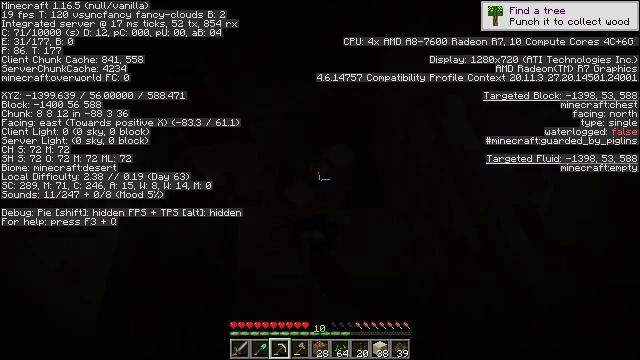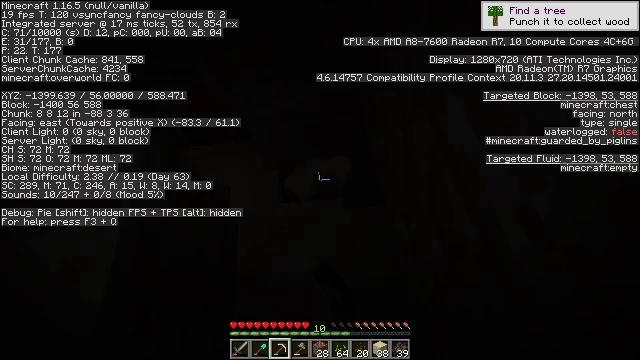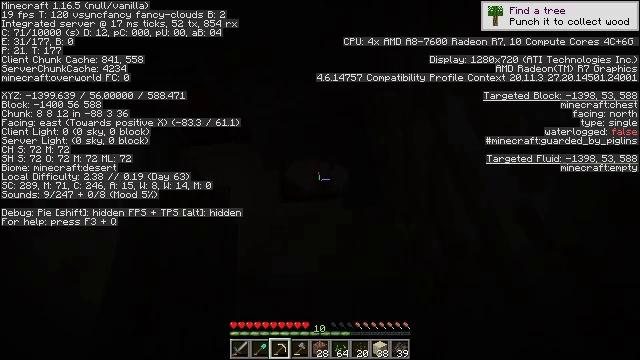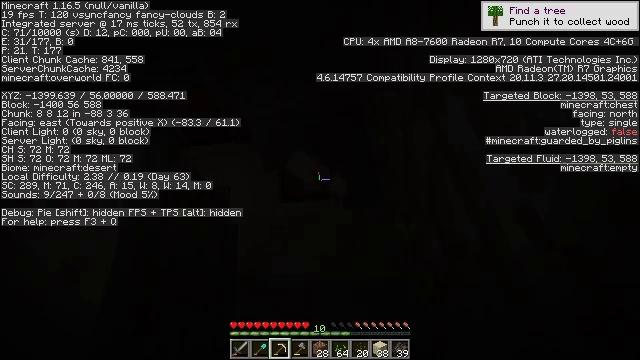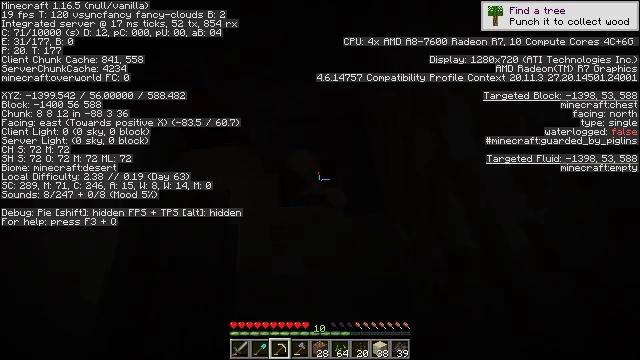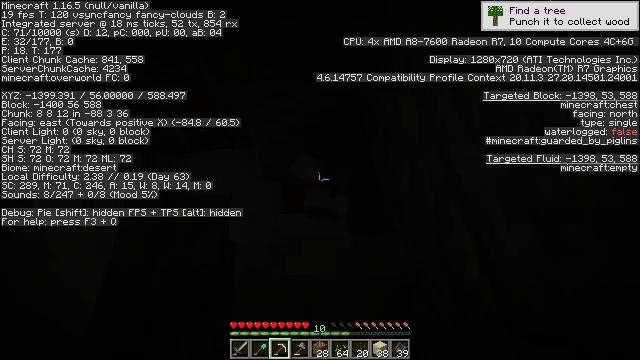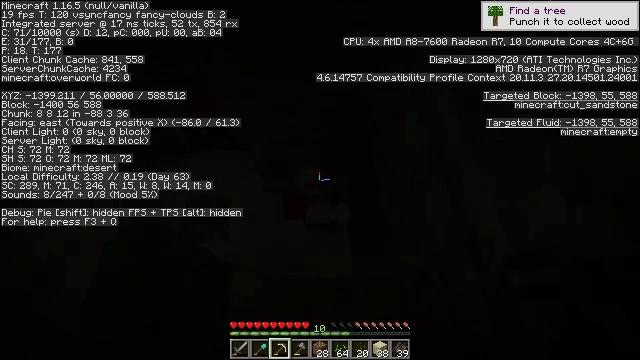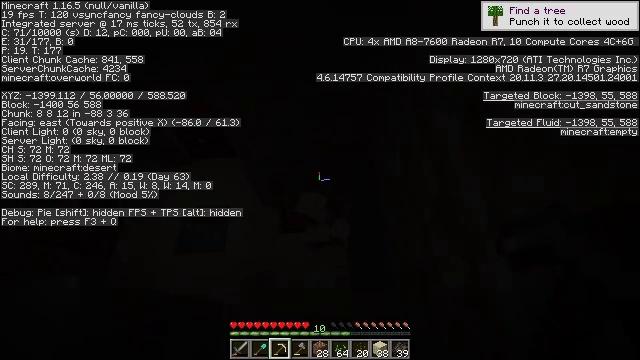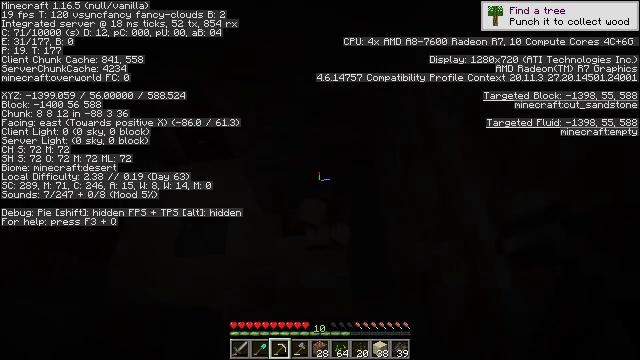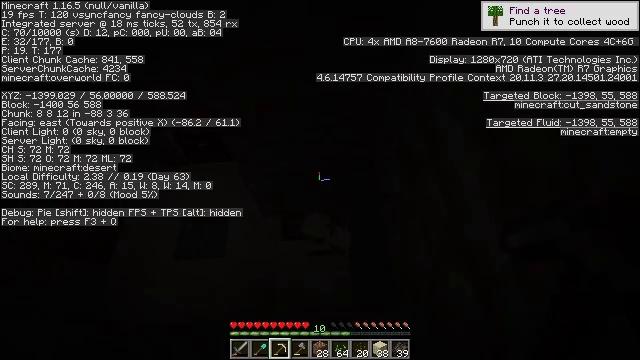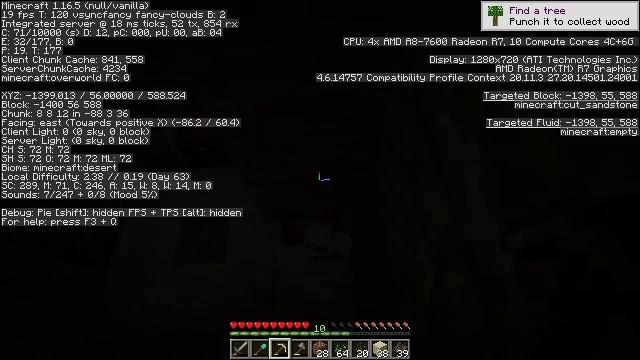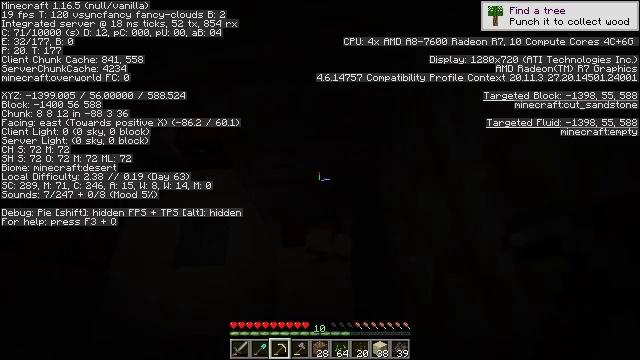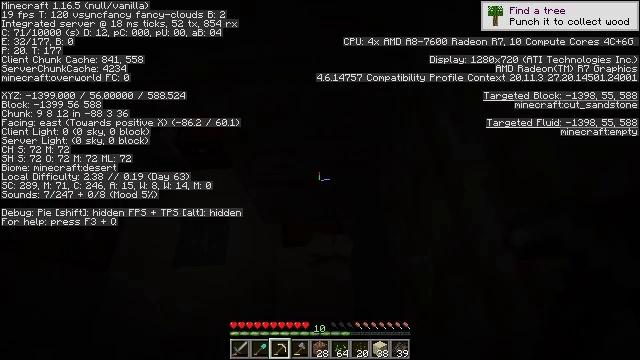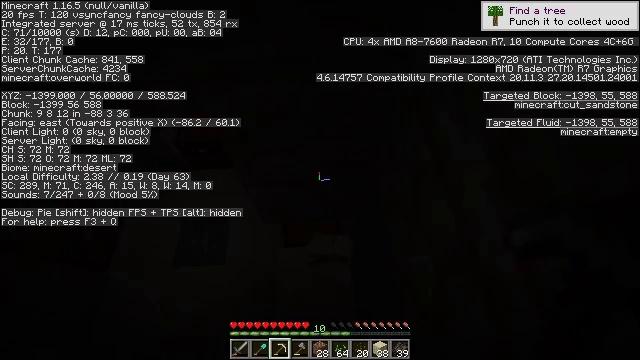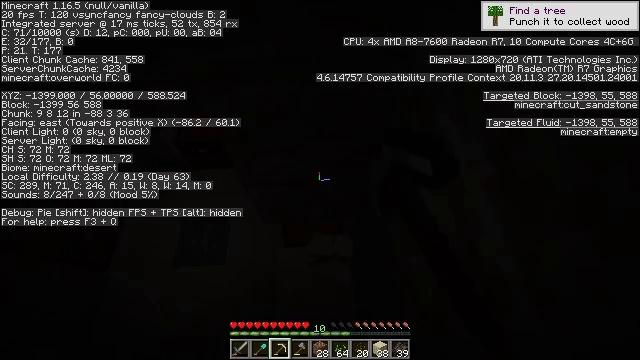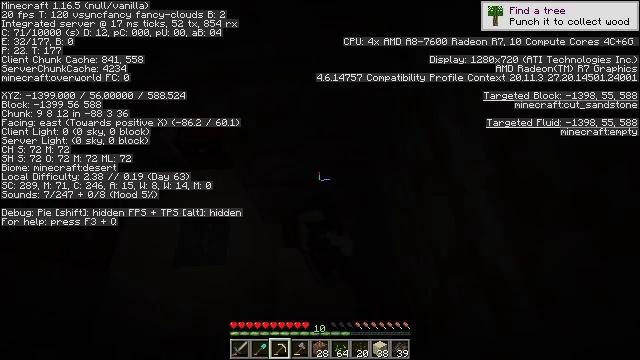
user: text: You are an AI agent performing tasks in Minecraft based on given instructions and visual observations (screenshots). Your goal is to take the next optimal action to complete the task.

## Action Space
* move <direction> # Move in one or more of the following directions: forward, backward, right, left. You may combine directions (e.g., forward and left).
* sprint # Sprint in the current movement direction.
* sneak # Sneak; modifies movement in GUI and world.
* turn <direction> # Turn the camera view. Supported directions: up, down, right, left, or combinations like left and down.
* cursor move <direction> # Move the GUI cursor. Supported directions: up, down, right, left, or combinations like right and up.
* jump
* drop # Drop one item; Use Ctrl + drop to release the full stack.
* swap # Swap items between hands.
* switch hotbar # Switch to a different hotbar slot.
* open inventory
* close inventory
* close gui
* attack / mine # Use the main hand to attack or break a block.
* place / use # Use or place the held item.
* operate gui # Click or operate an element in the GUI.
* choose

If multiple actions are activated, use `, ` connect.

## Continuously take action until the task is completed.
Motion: motion action
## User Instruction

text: Gather cut sandstone from the structure.
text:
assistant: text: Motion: no_op
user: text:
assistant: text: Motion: no_op
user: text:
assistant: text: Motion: no_op
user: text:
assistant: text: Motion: move forward
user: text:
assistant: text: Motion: move forward, turn left
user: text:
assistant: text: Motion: move forward, turn left
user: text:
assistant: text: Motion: no_op
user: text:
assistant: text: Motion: no_op
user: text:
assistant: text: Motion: no_op
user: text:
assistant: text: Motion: no_op
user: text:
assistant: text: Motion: no_op
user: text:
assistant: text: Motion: no_op
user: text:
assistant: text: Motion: attack / mine
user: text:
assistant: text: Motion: attack / mine
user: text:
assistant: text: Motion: attack / mine
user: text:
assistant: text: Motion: attack / mine
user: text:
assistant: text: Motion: attack / mine
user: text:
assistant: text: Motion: attack / mine
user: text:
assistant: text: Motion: attack / mine
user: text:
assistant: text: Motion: attack / mine
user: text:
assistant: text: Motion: attack / mine
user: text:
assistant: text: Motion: no_op
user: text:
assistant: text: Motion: no_op